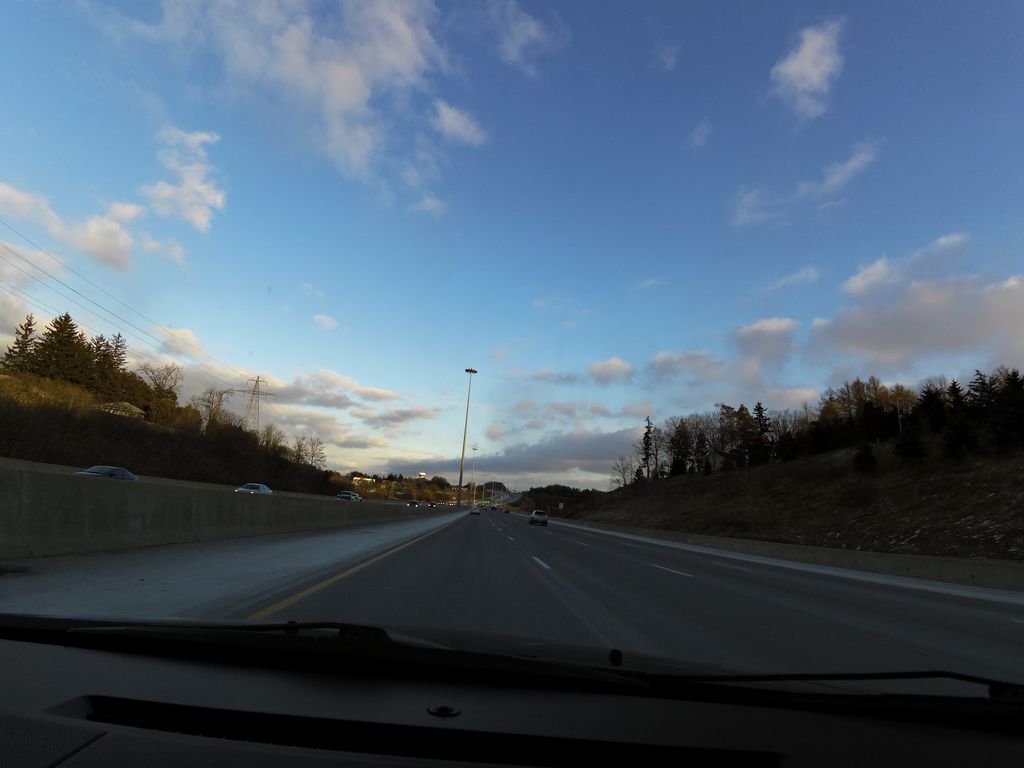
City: kitchener-waterloo